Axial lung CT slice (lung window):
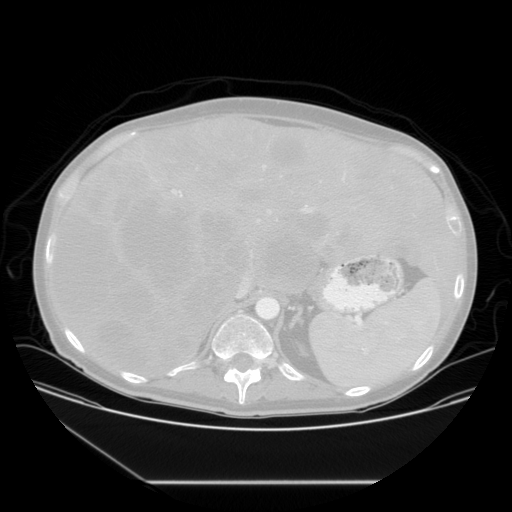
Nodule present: no